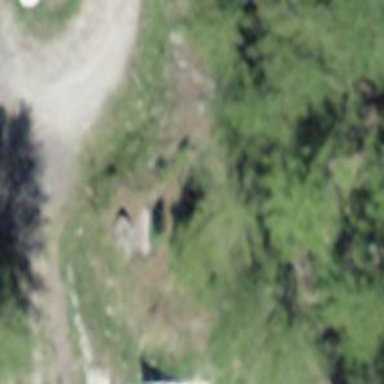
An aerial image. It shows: Bench for seating.